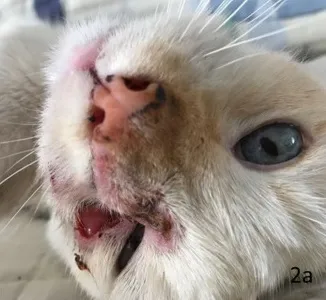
(a) Eyes: light blue, large nut-shaped, separated, slightly oblique.
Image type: medical_photograph (other_medical_photograph)